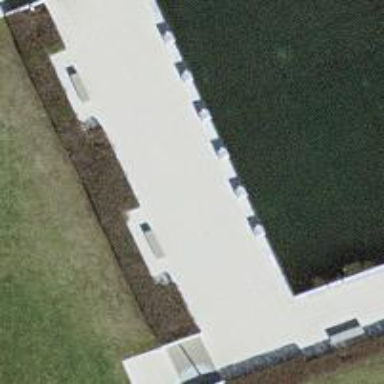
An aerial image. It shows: Bench for seating.